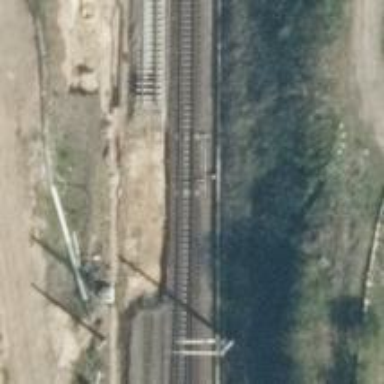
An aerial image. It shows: Railway track with contact line for electrification.